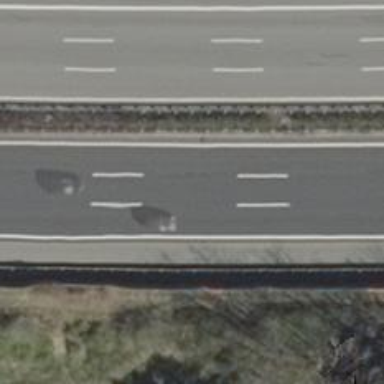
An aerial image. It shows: Motorway with concrete surface.